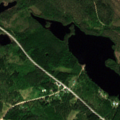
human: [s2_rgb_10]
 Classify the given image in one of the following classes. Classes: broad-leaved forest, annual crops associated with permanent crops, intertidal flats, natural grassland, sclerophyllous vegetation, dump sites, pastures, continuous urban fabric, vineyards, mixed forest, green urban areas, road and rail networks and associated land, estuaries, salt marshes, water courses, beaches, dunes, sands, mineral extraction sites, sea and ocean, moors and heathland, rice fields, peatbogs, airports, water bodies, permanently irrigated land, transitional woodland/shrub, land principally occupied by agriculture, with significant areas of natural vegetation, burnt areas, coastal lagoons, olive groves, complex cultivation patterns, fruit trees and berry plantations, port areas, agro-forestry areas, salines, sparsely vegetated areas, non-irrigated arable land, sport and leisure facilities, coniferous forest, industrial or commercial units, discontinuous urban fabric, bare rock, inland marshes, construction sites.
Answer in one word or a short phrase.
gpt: coniferous forest, mixed forest, transitional woodland/shrub, water bodies